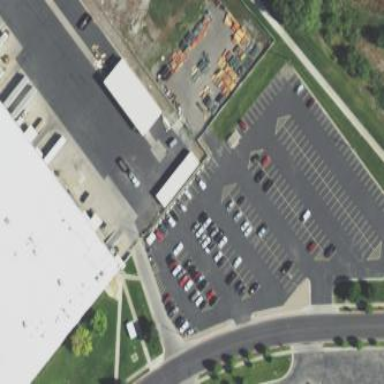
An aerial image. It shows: Parking area.